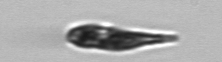
Label: Euglena